Brain MRI, t1w sequence, axial 2D slice.
Patient: age 42, sex F, weight 78 kg, height 1.78 m
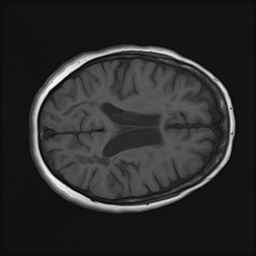